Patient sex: M
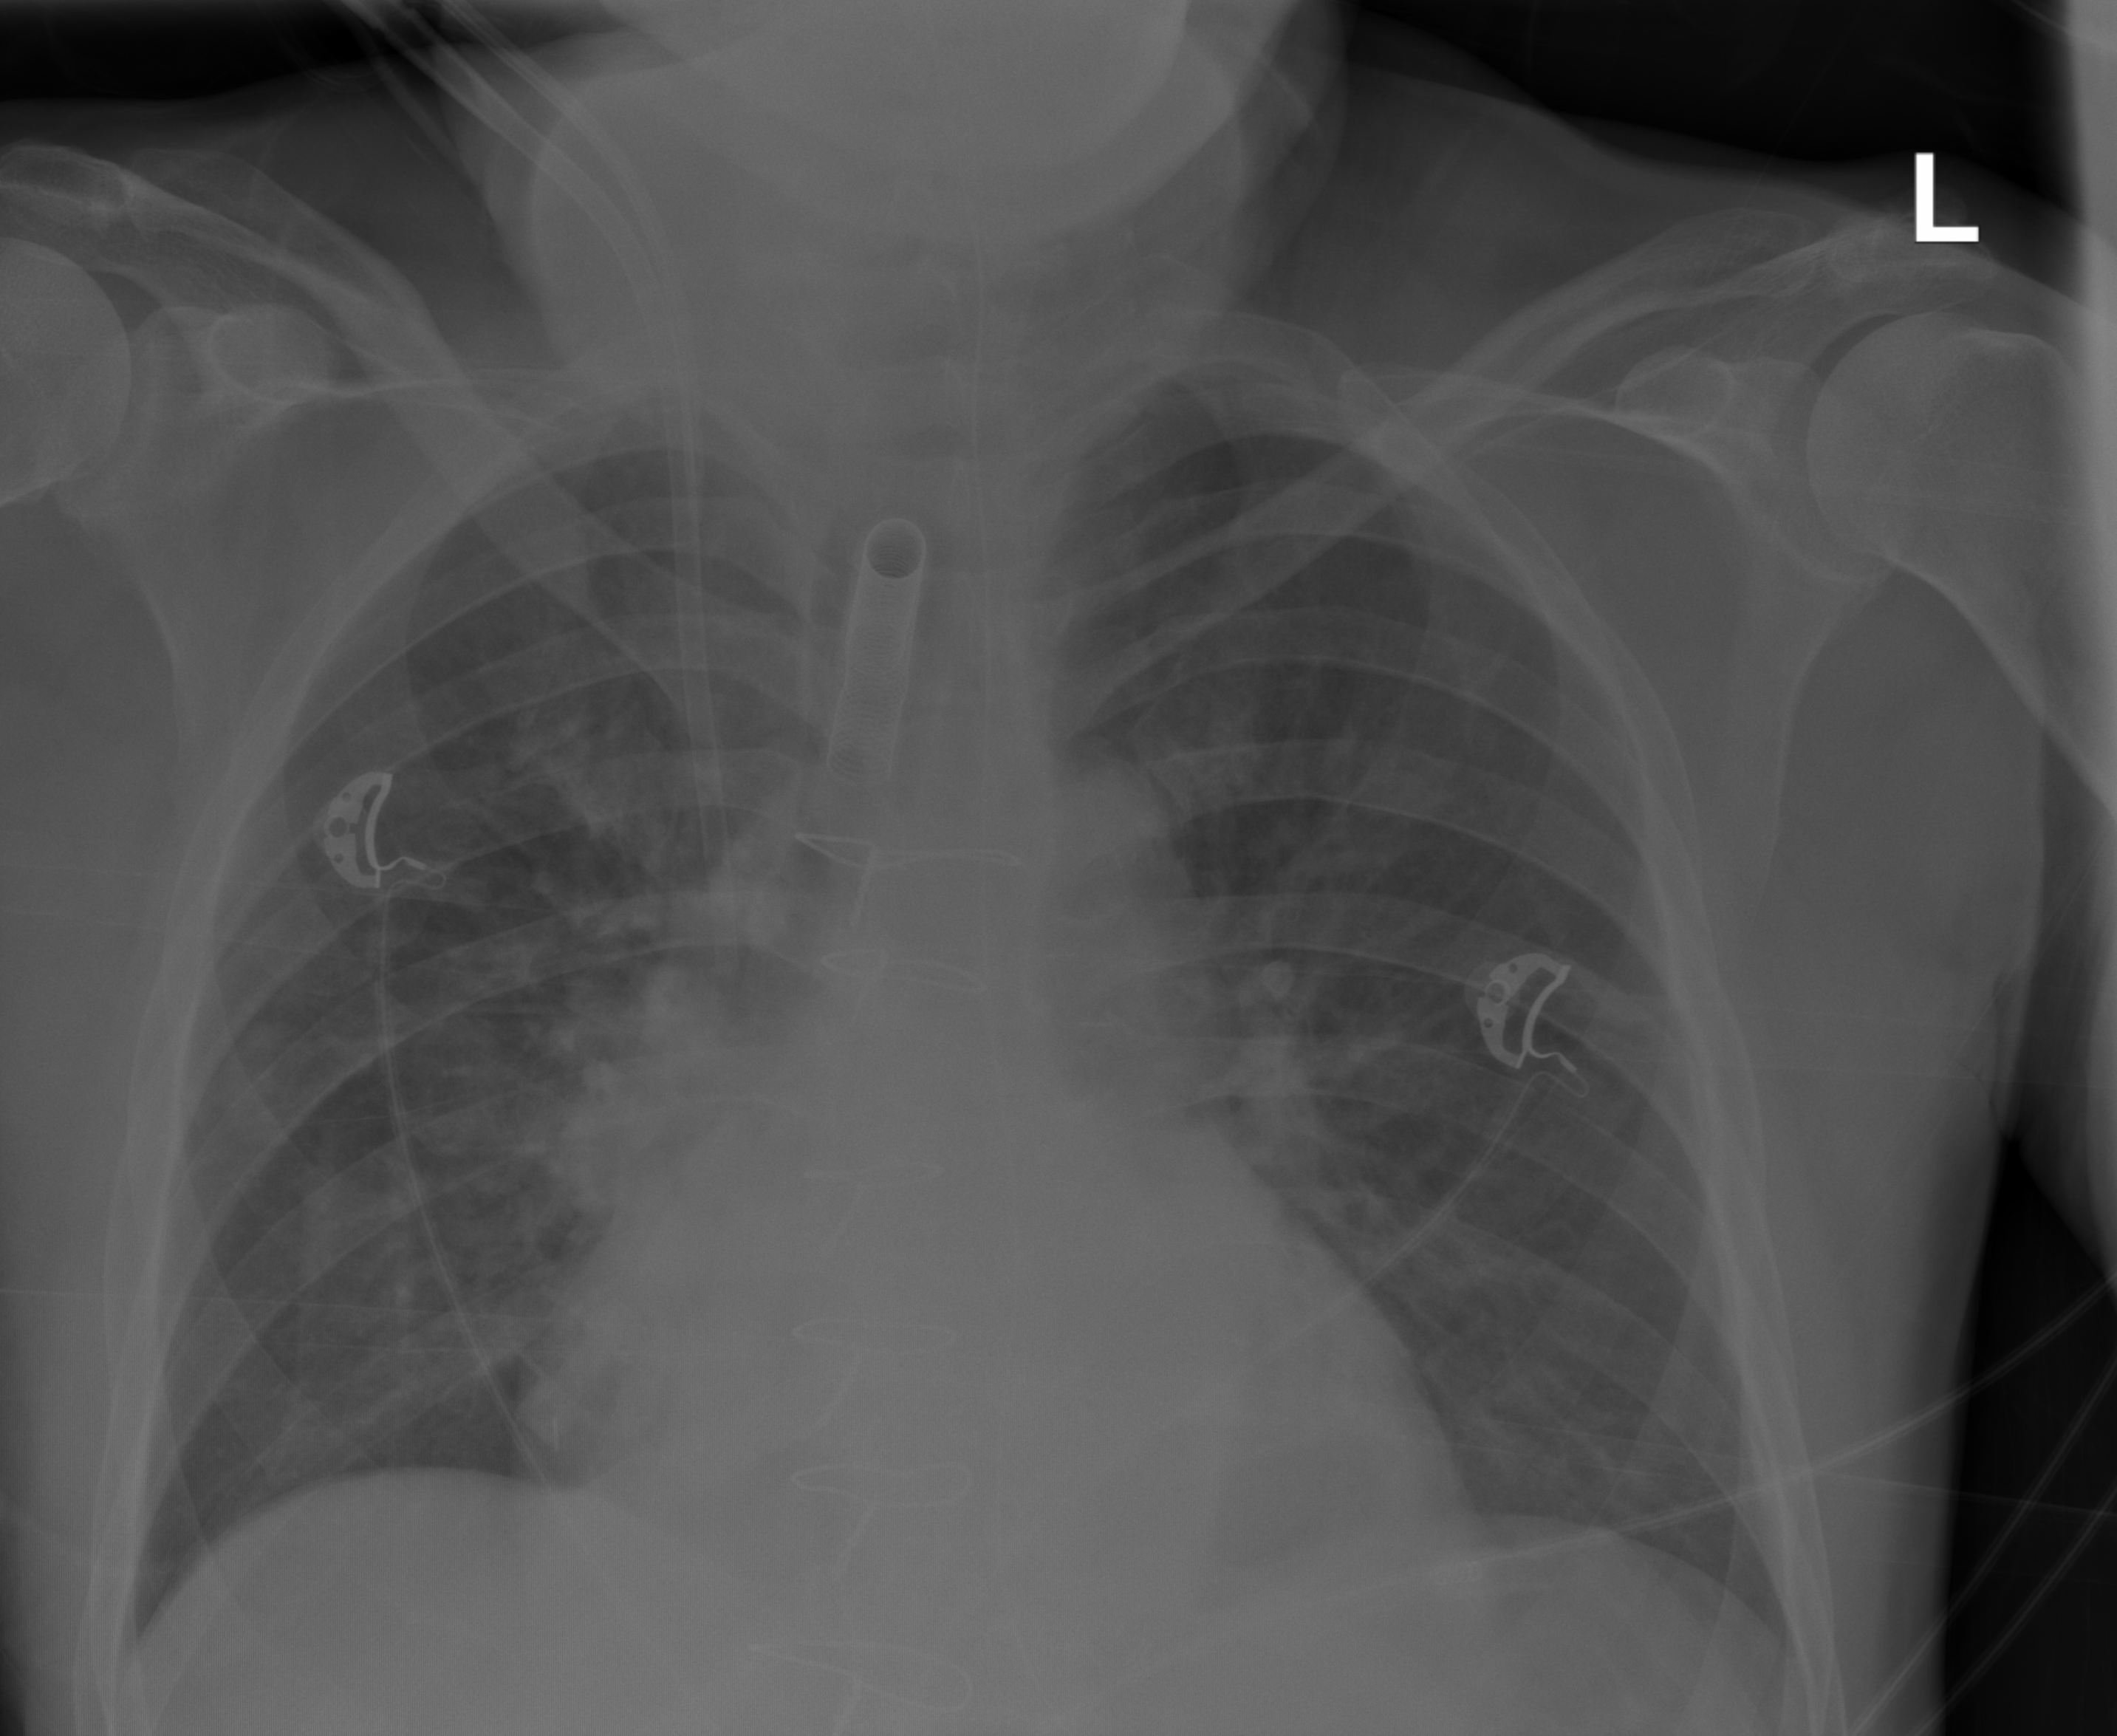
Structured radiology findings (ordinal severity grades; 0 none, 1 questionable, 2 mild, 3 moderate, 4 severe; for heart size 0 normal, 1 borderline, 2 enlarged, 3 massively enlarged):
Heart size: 2
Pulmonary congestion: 2
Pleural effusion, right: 0
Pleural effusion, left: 0
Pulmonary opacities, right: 0
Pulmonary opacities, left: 0
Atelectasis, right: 2
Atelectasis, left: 2